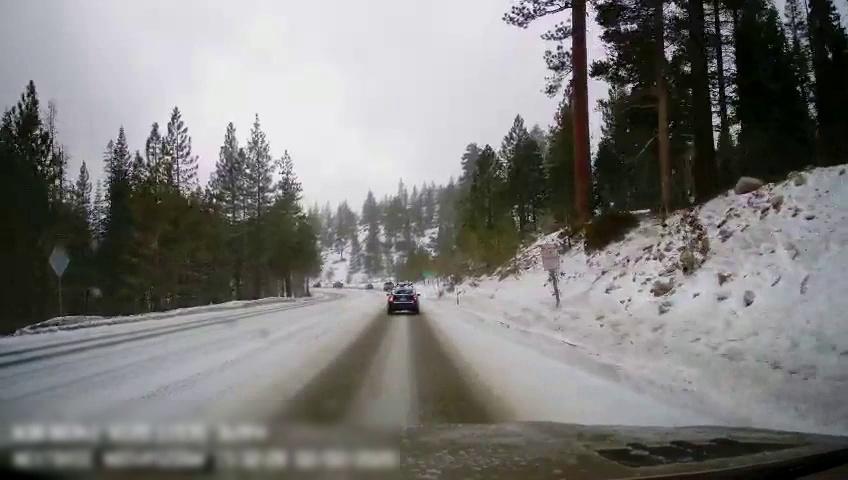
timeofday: Day
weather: Snowy
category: Drivable Space
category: Vehicles | Car
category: Traffic | Signs
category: Traffic | Signs